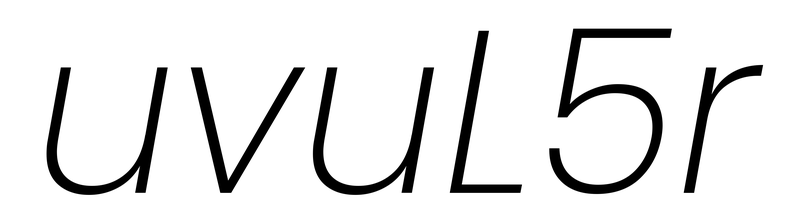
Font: Poppins-ExtraLightItalic